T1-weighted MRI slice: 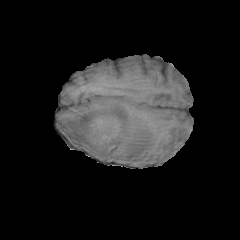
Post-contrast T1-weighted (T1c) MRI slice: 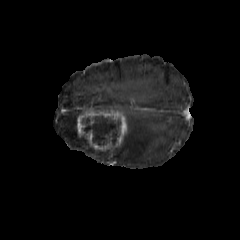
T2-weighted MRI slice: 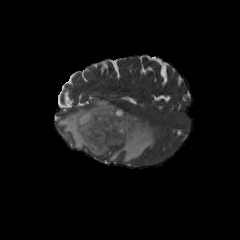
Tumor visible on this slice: yes